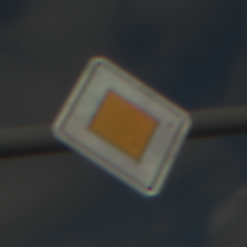
Verkehrszeichen: Vorfahrtsstrasse
Umgebung: Outdoor, RoadRail
Tageszeit: MorningAfternoon
Wetter: PartlyCloudy
Licht: Natural
Jahreszeit: NotSpecified
Kontrast: HighContrast